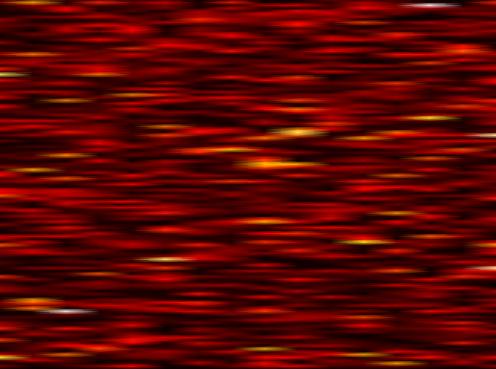
Label: FOFDM